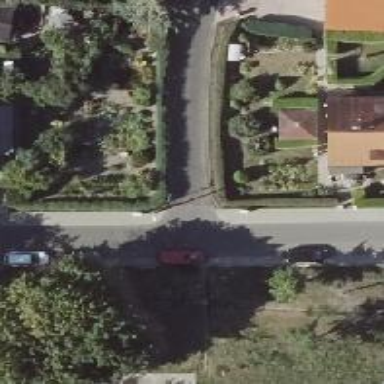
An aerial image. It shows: Smooth asphalt road in residential area.